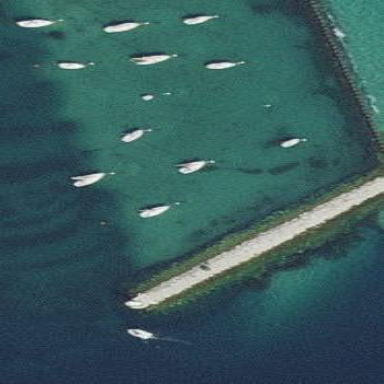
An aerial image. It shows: Breakwater structure.